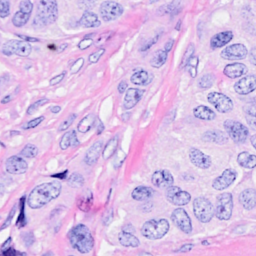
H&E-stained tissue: Breast